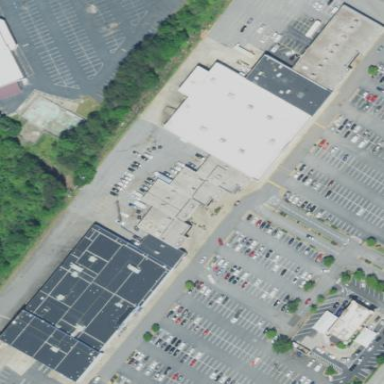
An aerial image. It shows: Commercial building.